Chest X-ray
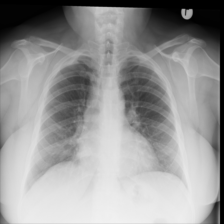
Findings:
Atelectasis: negative
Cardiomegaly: negative
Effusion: negative
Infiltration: negative
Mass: negative
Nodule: negative
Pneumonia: negative
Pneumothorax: negative
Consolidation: negative
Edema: negative
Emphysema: negative
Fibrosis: negative
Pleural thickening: negative
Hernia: negative